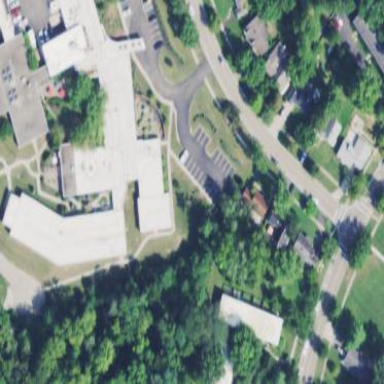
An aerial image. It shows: School building.